Question: I have an entity in my database called "Me" and it has a BOOL attribute called "loggedIn". I set the default value for the attribute to NO like so:

Just to make sure it's set to NO, I also set it programmatically but it still is shows up YES in the log:
'''
NSManagedObjectContext *context = [appDelegate managedObjectContext];
NSFetchRequest *request = [NSFetchRequest fetchRequestWithEntityName:@"Me"];
NSError *err;
NSUInteger count = [context countForFetchRequest:request error:&err];
if (count == 0) {
NSManagedObject *me = [NSEntityDescription insertNewObjectForEntityForName:@"Me" inManagedObjectContext:context];
}
NSArray *fetchedObjects = [context executeFetchRequest:request error:&err];
[[fetchedObjects objectAtIndex:0] setValue:[NSNumber numberWithBool:NO] forKey:@"loggedIn"];
NSString *amIYesOrNo = [NSString stringWithFormat:@"%@", ([[fetchedObjects objectAtIndex:0] valueForKey:@"loggedIn"] ? @"YES" : @"NO")];
NSLog(amIYesOrNo);
'''
amIYesOrNo always shows up YES when it's supposed to be NO. What is going on?
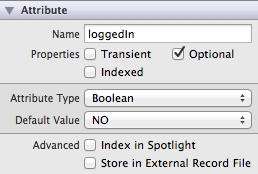
Answer: valueForKey:@"loggedIn" is returning a valid object to you and then your ?: operator is checking whether it's non-nil and it always is. You need to apply a boolValue method call to the NSNumber to get what it contains.